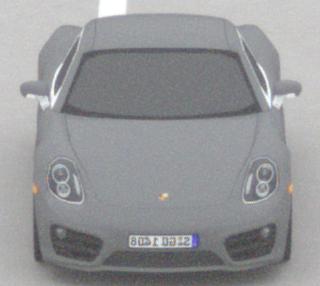
Make: Porsche
Model: Cayman
Detailed model: Cayman (981C)
Model produced from: 2013/03
Model produced until: 2014/04
Doors: 2
Color: gray
Road condition: dry road
Daytime: midday
Contrast: low contrast